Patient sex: M
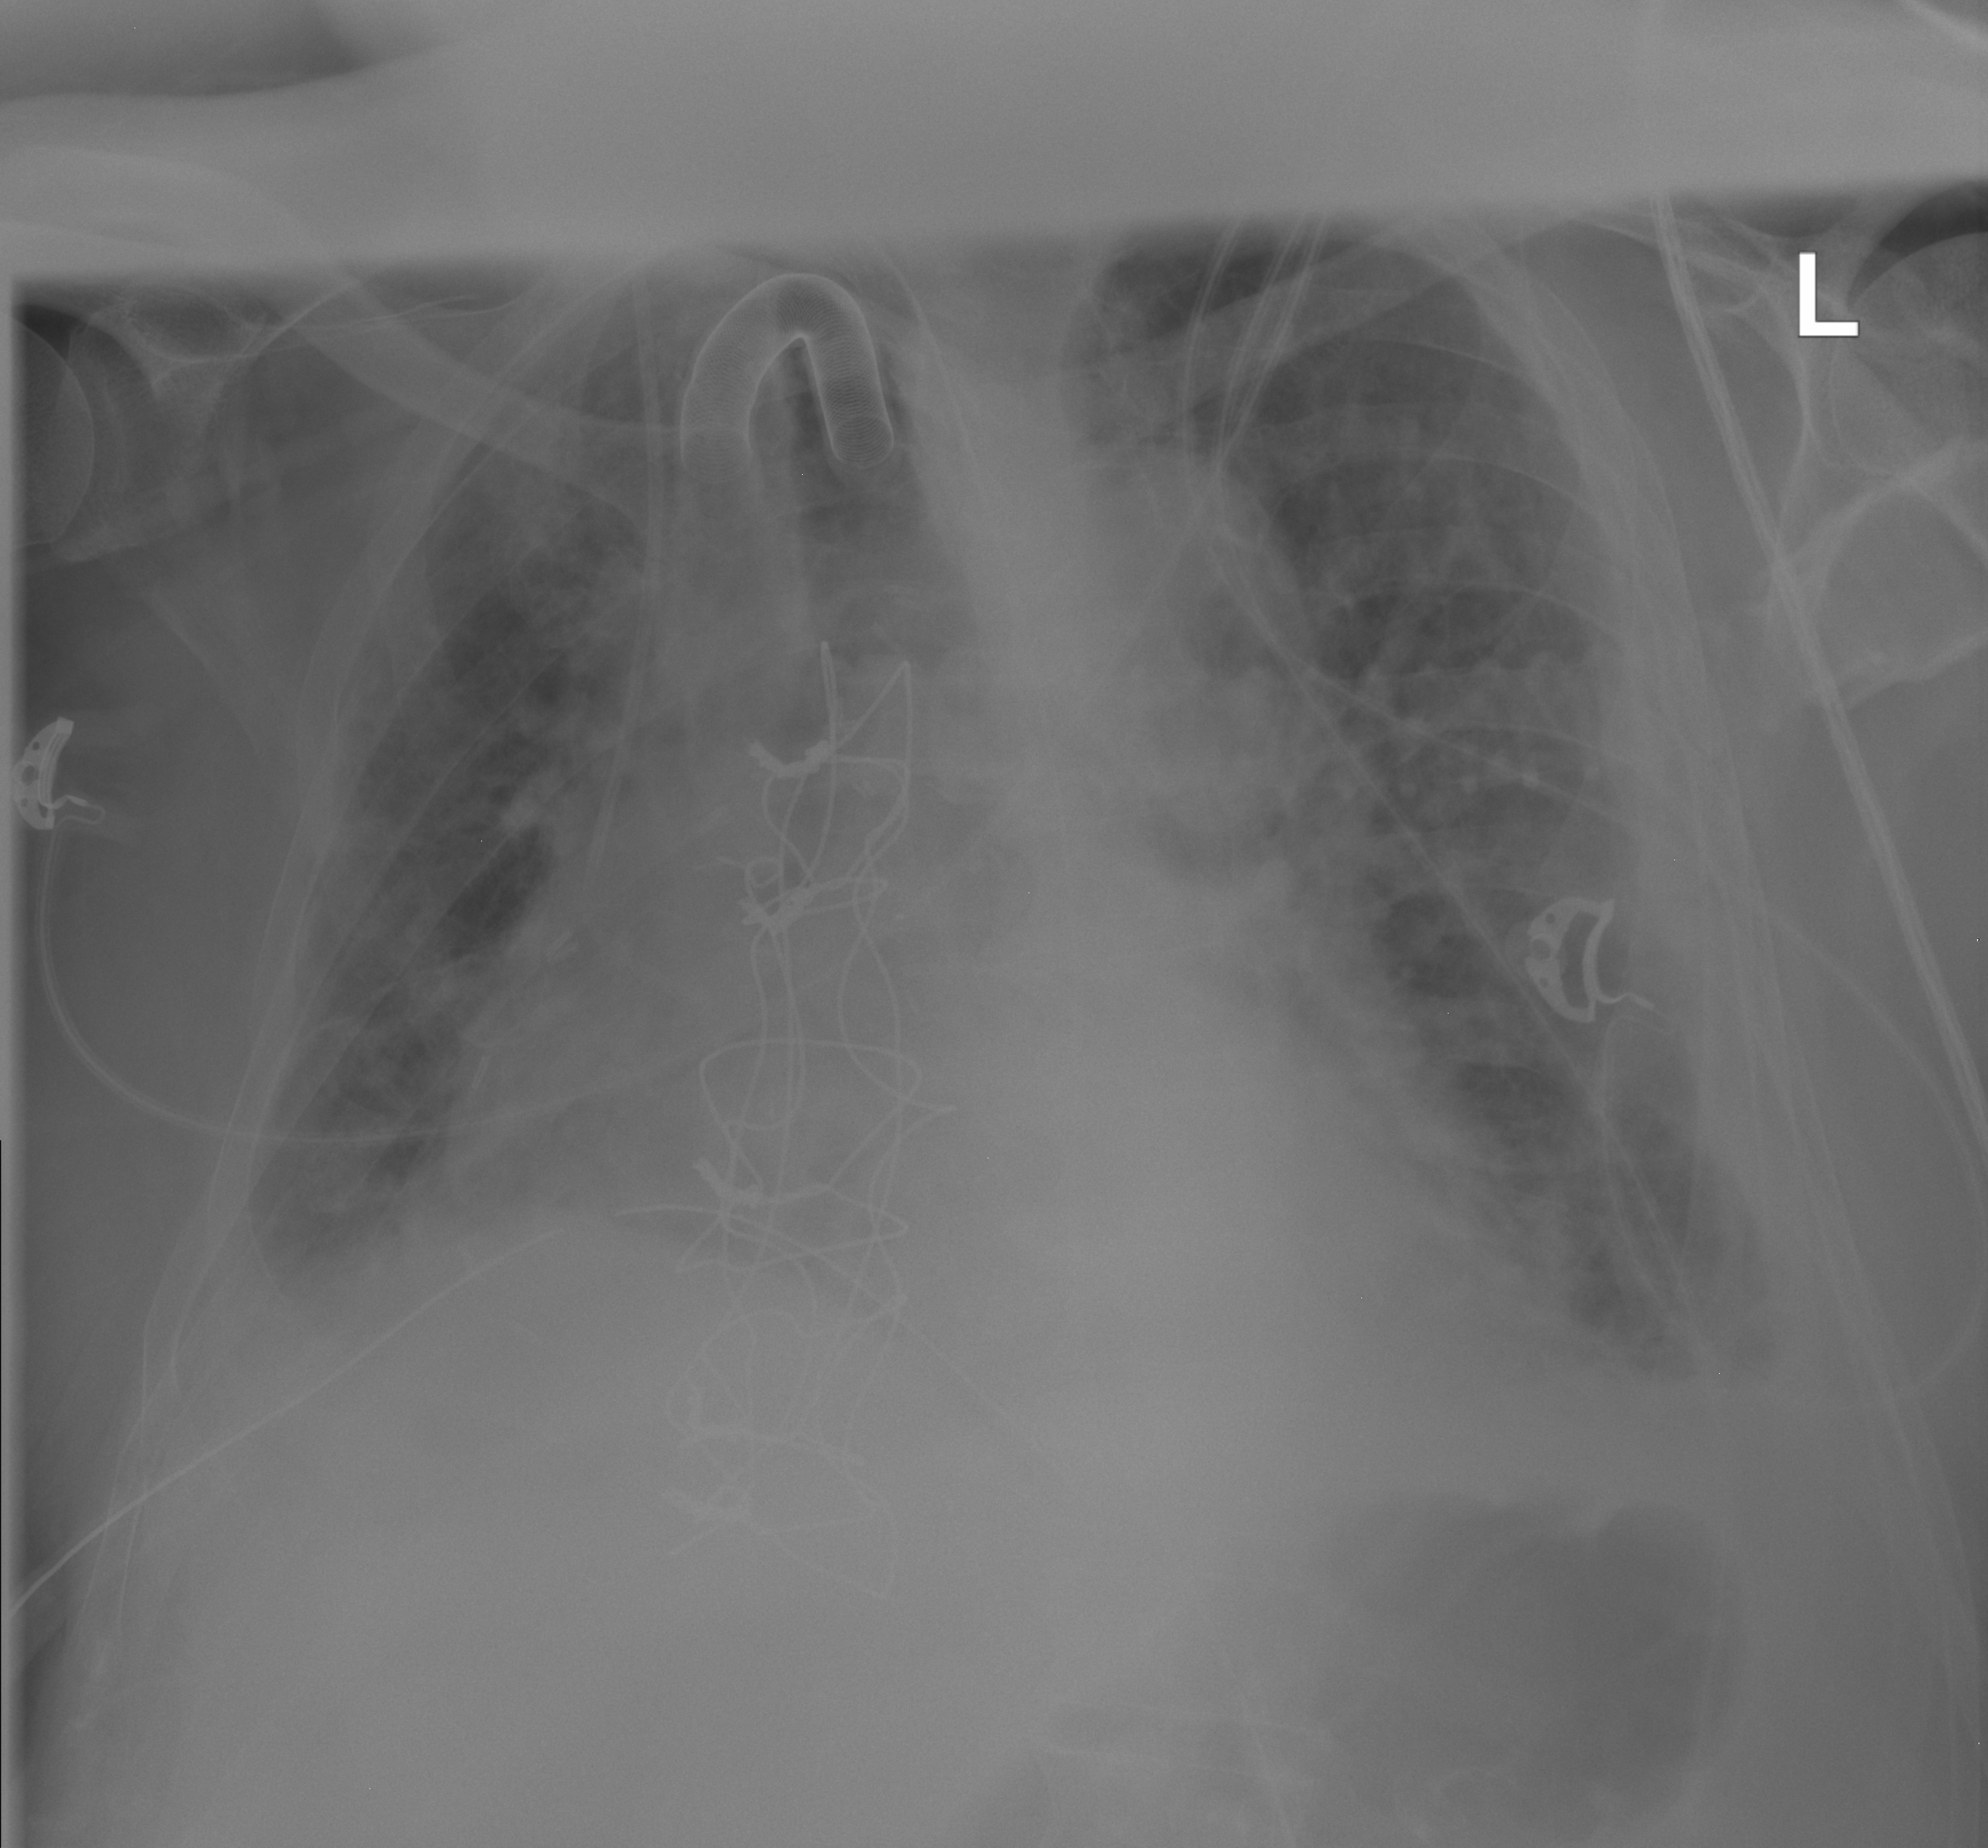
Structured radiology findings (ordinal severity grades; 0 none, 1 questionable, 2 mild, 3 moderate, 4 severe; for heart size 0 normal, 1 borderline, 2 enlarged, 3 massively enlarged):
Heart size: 2
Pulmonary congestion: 2
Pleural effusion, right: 2
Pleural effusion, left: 2
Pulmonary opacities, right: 2
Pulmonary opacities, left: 2
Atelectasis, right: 2
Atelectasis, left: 2